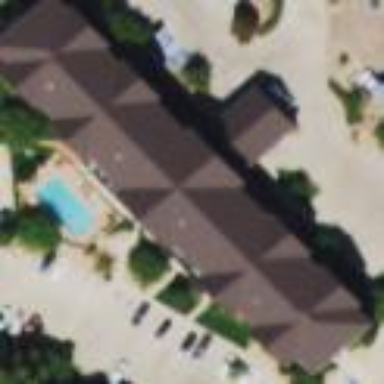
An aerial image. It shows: Hotel building.